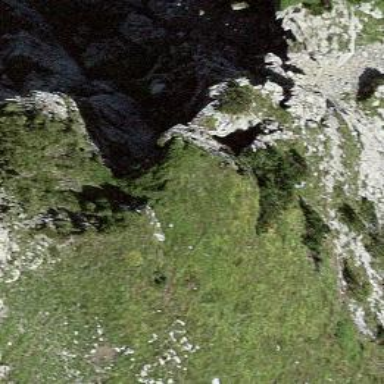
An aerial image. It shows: Natural cliff.